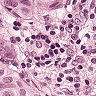
Metastatic tissue present: yes